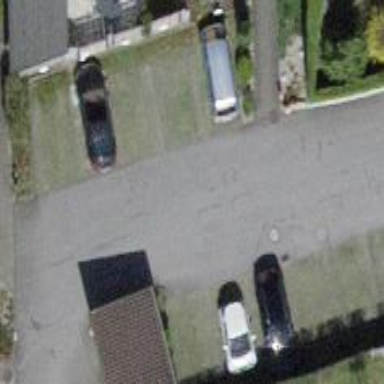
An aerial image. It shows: Parking area with surface.